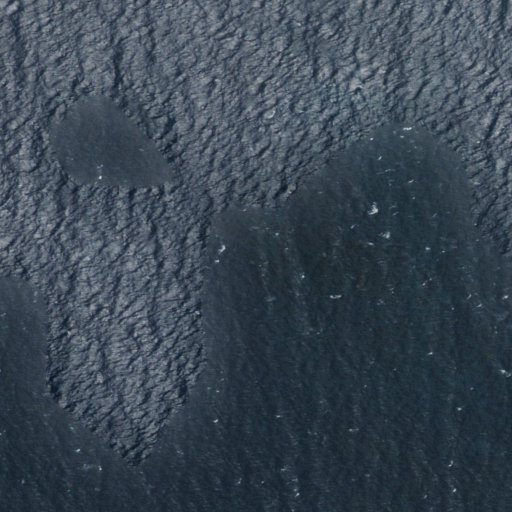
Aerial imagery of bar in California named Wycoff Ledge containing only open water